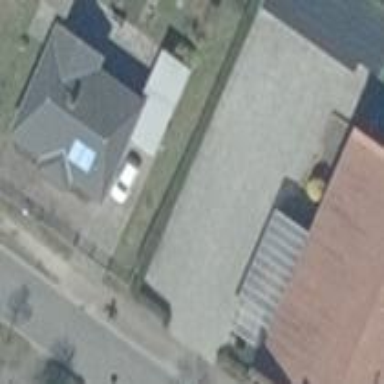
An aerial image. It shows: White building with hipped roof made of black roof tiles.